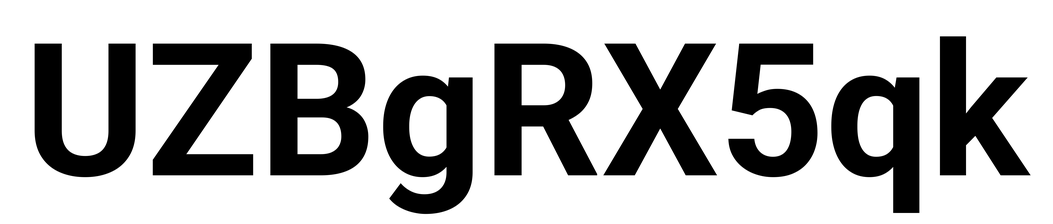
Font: Roboto_Bold